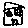
Label: house